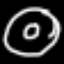
Label: donut